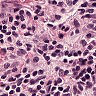
Metastatic tissue present: no